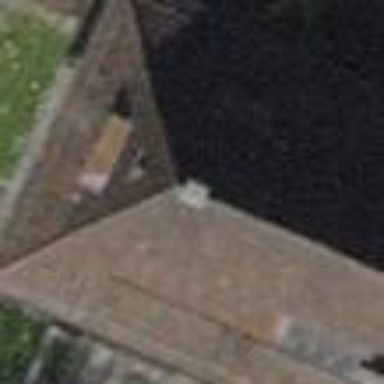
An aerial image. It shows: Hipped-roof terrace building.